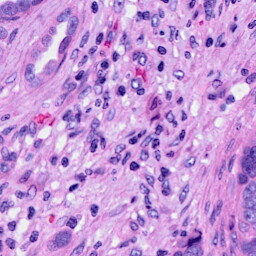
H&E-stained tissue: Ovarian